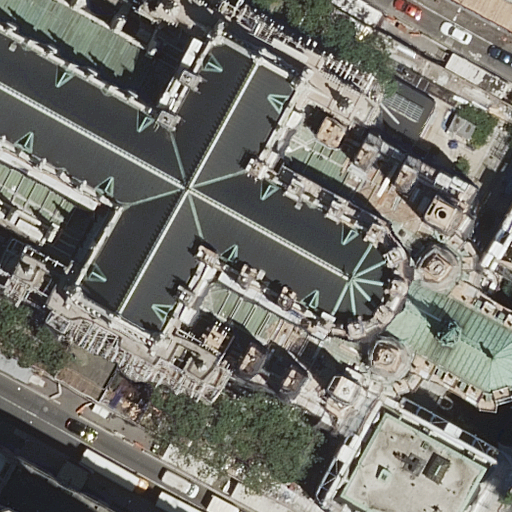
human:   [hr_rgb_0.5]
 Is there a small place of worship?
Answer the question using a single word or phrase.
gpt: no

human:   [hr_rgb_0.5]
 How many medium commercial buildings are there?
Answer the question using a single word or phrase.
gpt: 0

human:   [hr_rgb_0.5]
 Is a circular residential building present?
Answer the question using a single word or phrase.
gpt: no

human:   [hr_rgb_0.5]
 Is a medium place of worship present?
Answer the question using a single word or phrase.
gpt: yes

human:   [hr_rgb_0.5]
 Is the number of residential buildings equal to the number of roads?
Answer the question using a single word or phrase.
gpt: no

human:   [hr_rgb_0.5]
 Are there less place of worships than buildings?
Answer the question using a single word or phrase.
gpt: yes

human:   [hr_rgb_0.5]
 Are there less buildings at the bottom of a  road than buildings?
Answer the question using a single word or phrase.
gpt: yes

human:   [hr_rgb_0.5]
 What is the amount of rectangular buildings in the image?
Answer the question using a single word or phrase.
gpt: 4

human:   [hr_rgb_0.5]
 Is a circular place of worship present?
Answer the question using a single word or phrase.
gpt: no

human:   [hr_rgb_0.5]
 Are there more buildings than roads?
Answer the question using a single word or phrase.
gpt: yes

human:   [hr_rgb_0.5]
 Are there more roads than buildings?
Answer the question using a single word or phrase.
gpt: no

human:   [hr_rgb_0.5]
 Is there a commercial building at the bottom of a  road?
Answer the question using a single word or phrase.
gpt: yes

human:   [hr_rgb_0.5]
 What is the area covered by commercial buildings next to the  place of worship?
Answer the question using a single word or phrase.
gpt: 1269m2

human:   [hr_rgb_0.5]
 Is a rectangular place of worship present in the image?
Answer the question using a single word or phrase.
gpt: yes

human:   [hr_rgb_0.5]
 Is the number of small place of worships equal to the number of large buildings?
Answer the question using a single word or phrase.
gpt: no

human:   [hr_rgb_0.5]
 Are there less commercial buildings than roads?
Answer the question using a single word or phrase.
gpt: yes

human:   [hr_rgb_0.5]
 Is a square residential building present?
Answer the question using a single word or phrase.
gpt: no

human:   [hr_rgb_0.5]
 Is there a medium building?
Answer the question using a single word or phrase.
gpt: yes

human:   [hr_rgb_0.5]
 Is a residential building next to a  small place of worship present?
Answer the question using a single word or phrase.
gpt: no

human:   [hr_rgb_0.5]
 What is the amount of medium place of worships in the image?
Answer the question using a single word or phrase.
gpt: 1

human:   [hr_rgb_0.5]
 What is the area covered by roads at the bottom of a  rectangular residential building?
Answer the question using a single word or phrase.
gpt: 0m2

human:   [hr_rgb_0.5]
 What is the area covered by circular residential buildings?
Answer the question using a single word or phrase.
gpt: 0m2

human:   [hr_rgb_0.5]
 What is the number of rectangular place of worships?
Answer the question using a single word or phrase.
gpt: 1

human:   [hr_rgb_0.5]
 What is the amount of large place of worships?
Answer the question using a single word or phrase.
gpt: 0

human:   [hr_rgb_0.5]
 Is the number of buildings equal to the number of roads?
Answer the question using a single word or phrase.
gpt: no

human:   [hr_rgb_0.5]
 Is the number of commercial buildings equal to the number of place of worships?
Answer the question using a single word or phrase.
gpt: yes

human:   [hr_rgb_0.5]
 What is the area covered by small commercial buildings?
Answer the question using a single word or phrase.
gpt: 0m2

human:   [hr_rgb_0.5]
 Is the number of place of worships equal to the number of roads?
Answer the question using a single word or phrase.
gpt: no

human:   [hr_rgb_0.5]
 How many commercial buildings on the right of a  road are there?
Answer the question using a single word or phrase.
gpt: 0

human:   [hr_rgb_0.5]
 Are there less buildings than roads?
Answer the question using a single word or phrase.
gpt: no

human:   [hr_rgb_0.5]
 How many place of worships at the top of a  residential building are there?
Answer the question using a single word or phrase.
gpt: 1

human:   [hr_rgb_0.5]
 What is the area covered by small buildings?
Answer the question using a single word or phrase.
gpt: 3m2

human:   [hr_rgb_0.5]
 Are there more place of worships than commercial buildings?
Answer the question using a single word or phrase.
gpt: no

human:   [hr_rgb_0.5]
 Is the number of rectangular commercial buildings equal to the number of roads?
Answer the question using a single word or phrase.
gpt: no

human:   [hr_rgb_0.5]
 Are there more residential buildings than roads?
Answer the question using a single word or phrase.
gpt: yes

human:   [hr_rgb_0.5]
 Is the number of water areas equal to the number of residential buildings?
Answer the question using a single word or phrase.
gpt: no